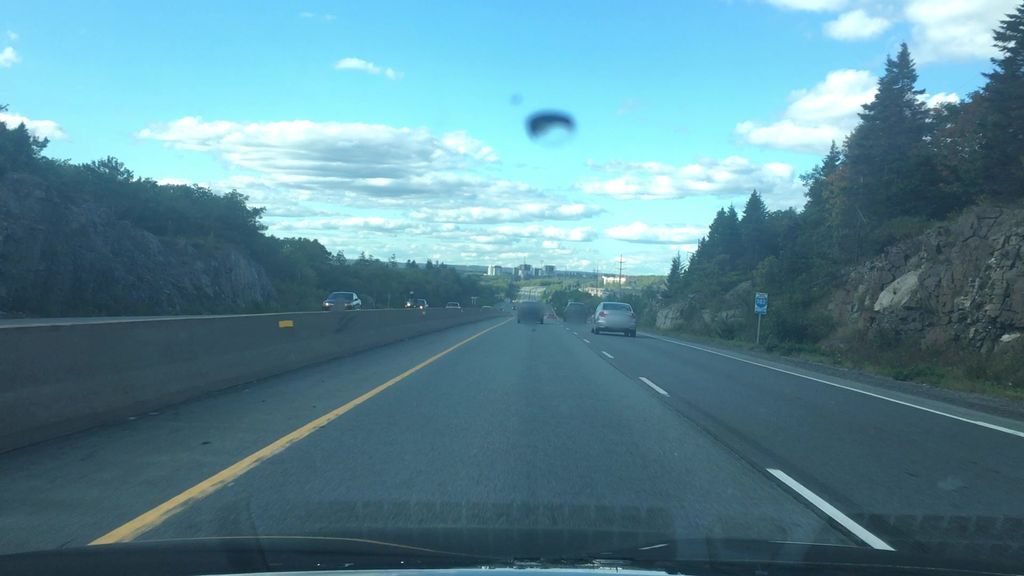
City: halifax